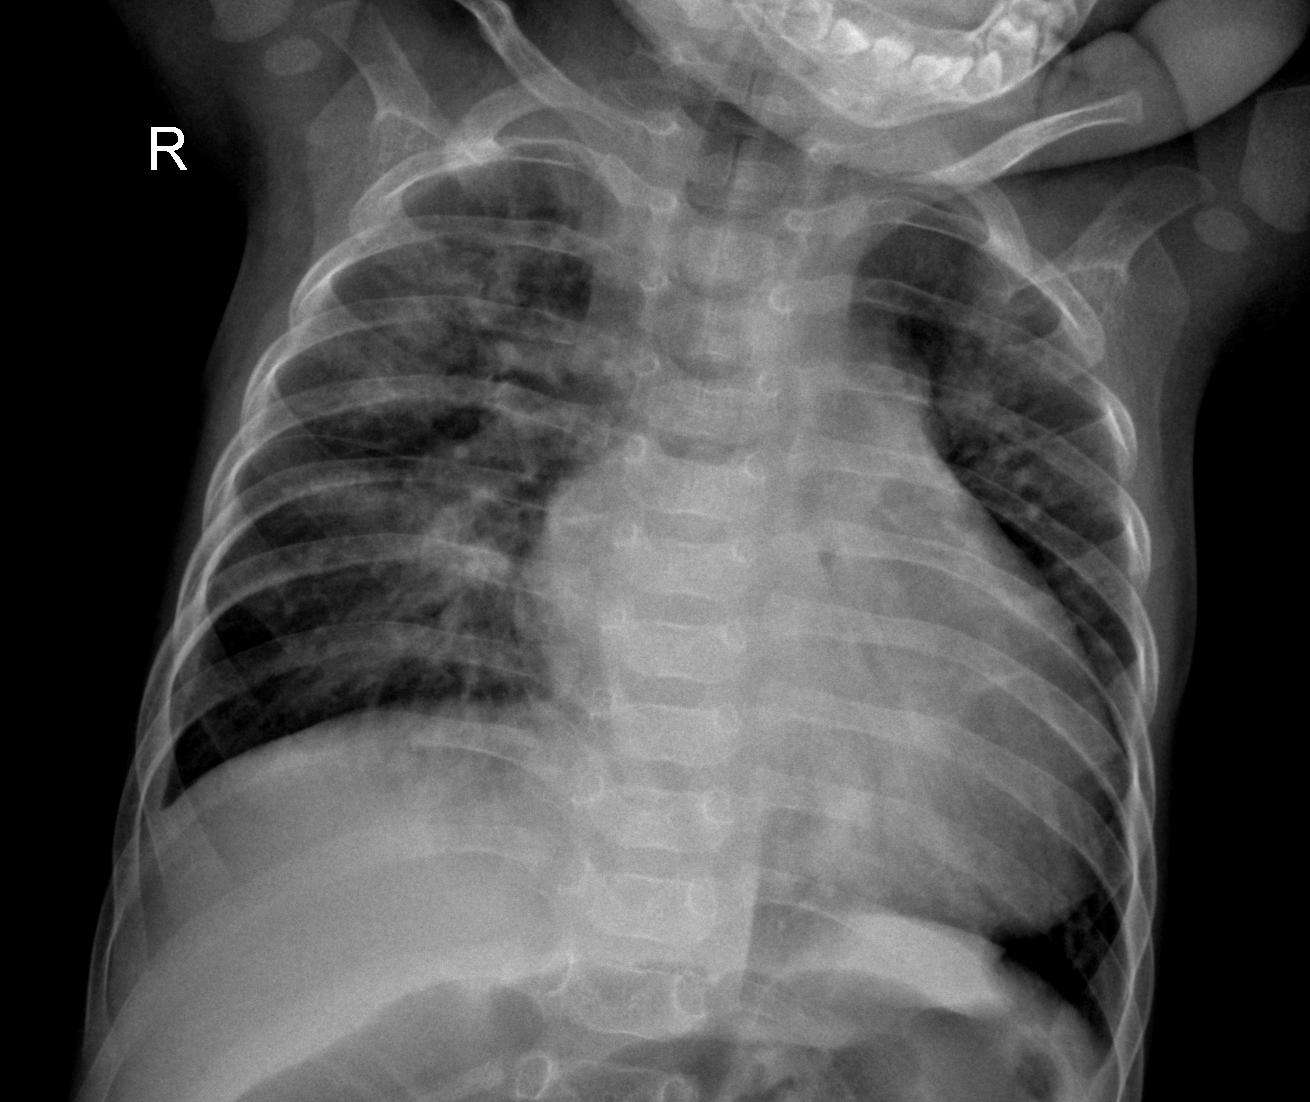
Diagnosis: PNEUMONIA